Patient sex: M
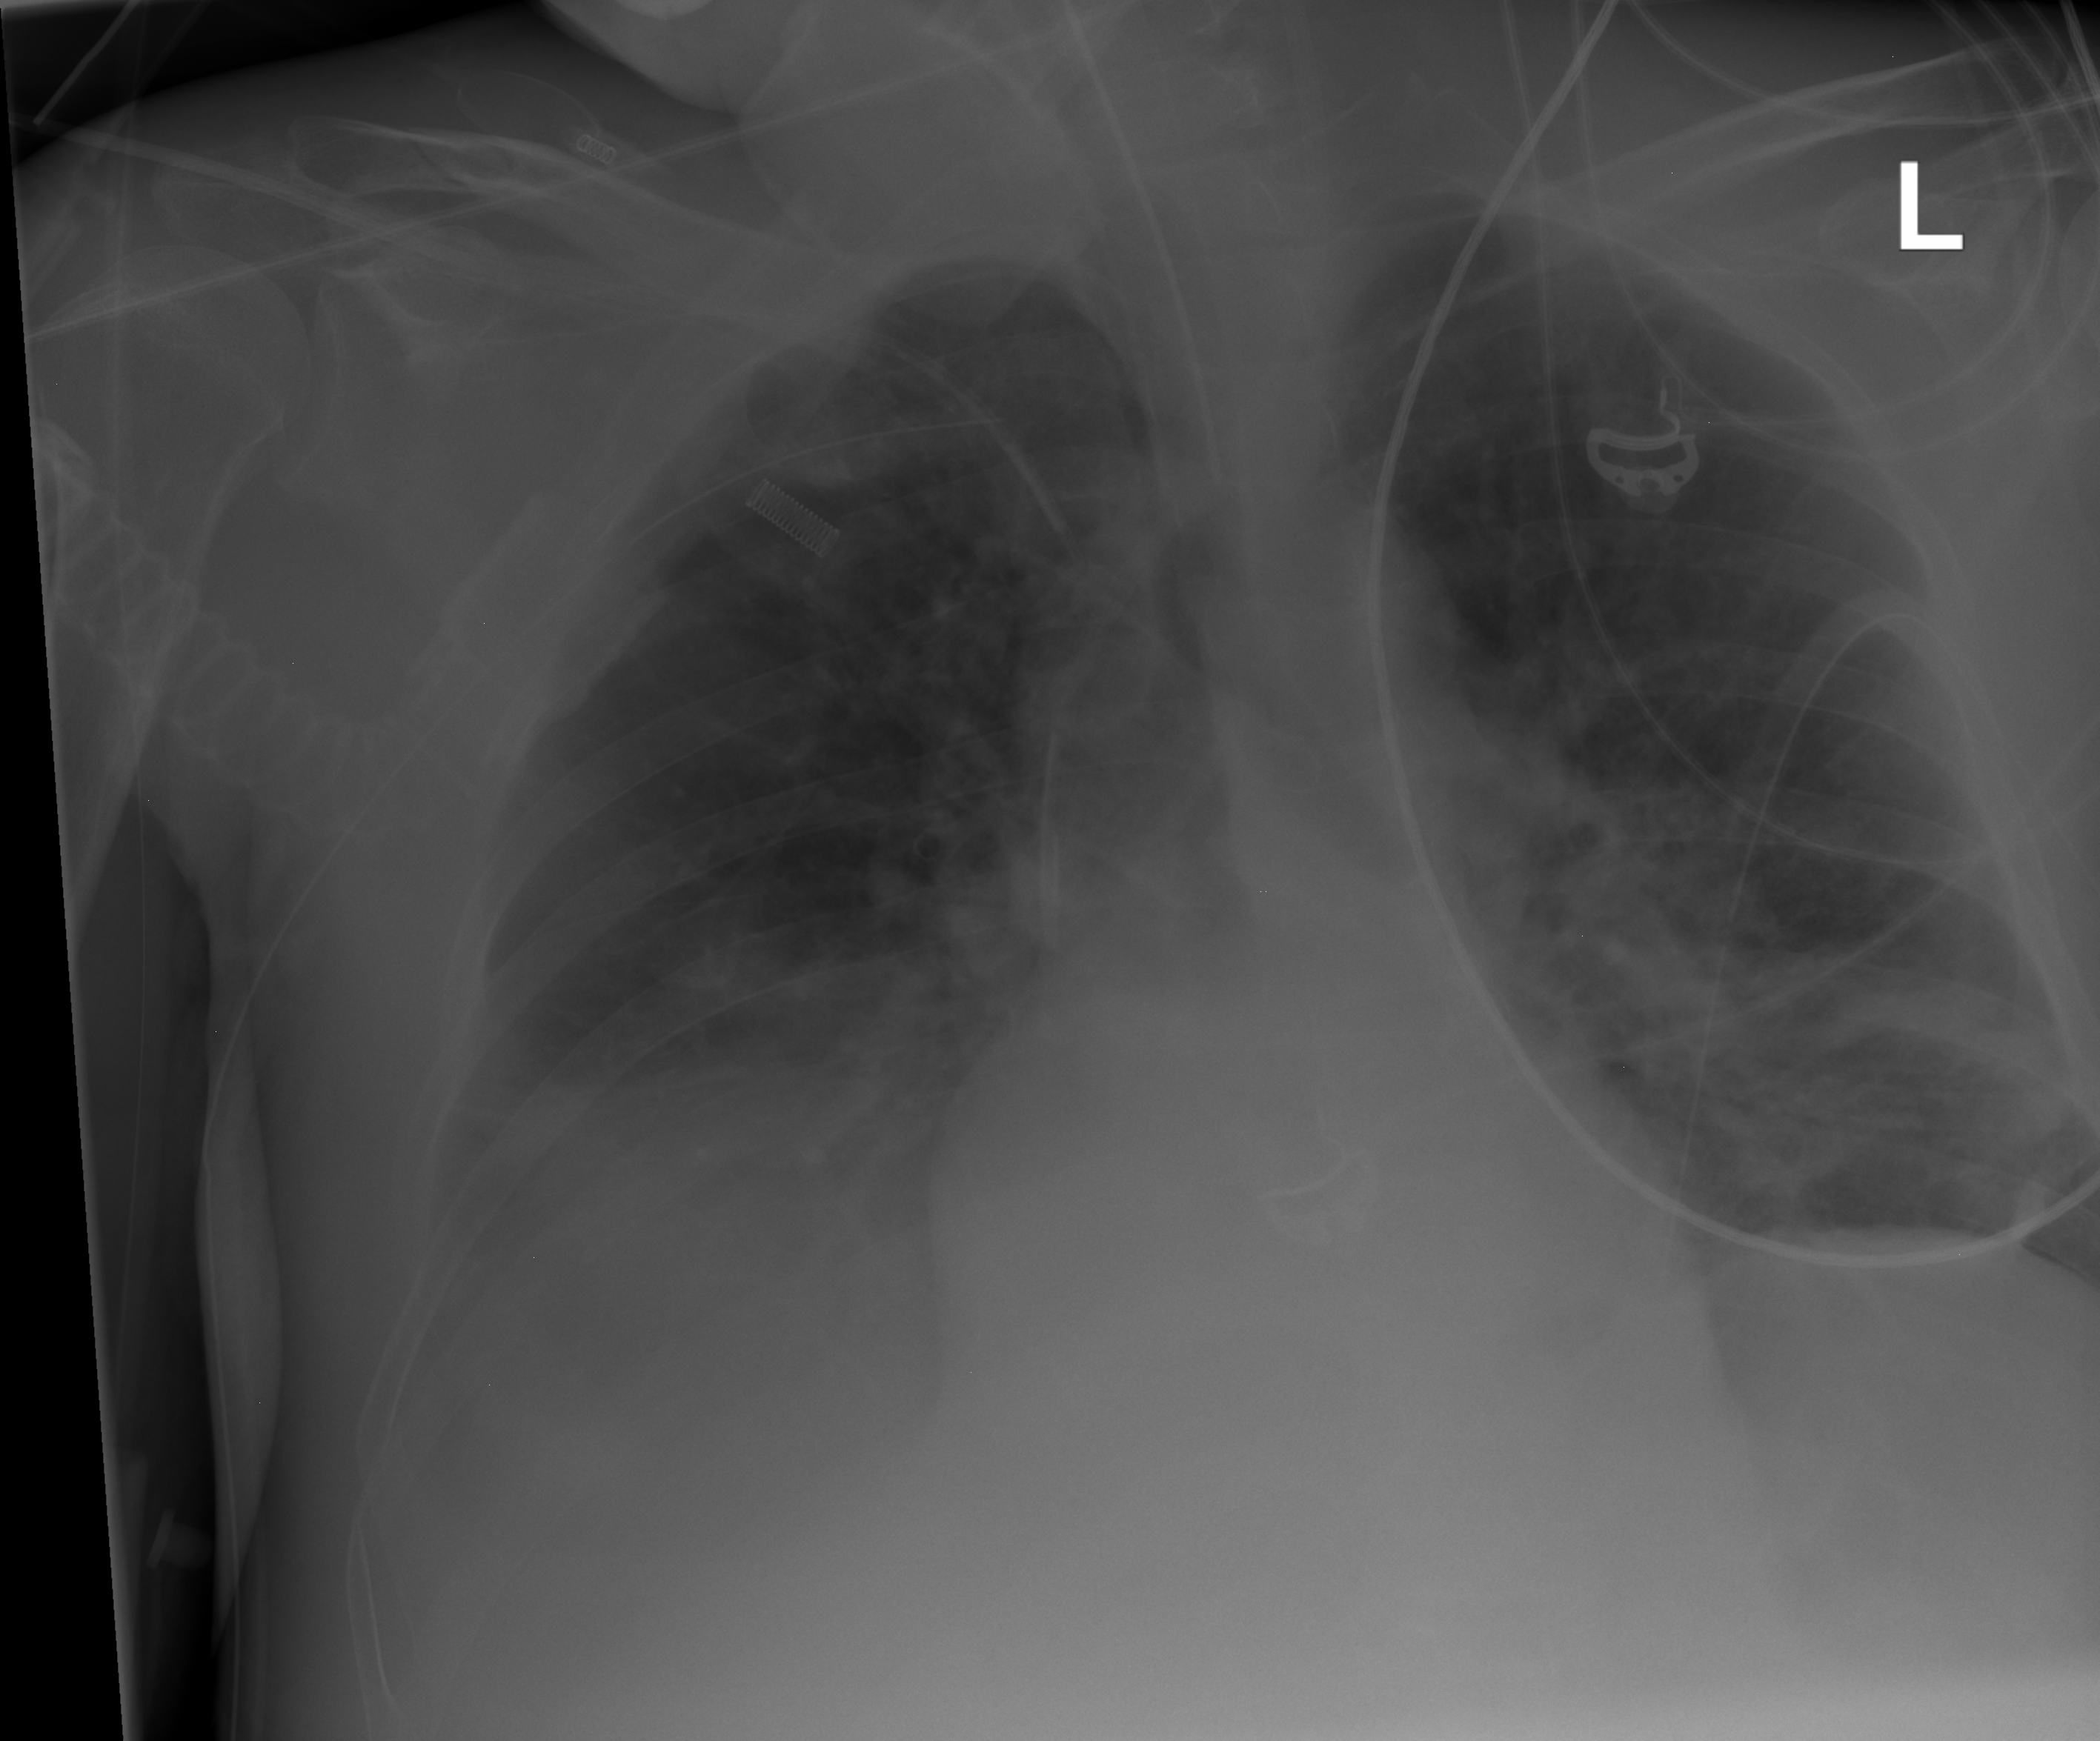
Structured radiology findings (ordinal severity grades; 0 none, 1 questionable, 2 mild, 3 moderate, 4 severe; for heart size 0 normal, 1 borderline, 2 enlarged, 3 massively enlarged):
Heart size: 0
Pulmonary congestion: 2
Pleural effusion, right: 2
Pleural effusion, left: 0
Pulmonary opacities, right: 2
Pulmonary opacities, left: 2
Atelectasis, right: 3
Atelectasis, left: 2